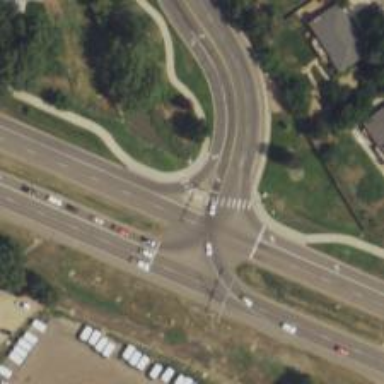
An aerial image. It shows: Footway that serves as traffic island.